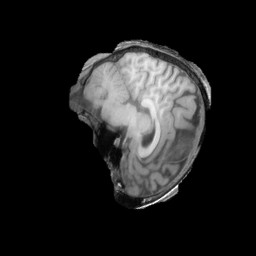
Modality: T1w
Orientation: sagittal
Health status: ill
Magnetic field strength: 3 T